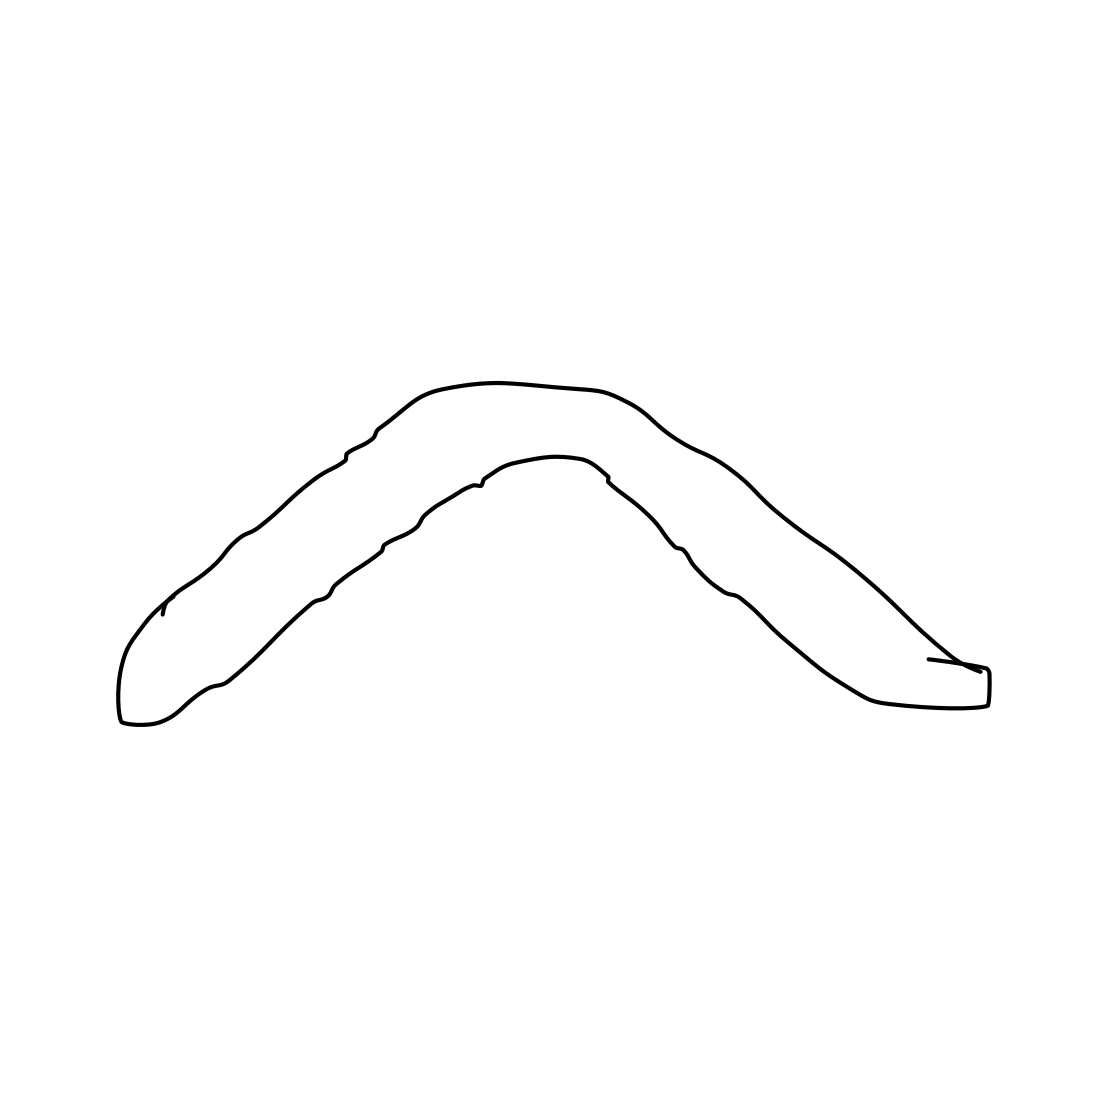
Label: boomerang